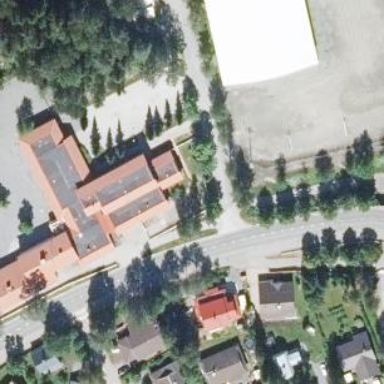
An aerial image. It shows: School building.